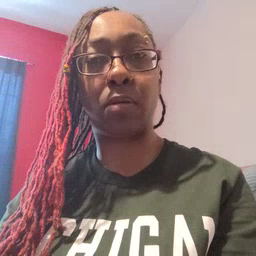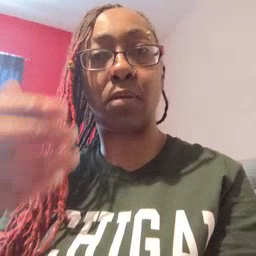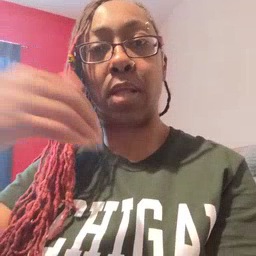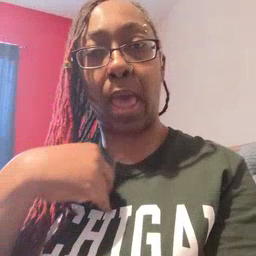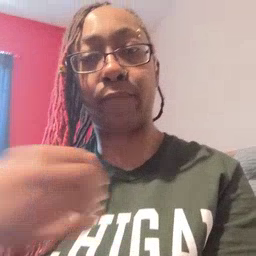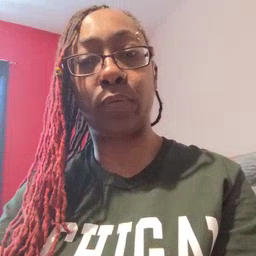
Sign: haveto